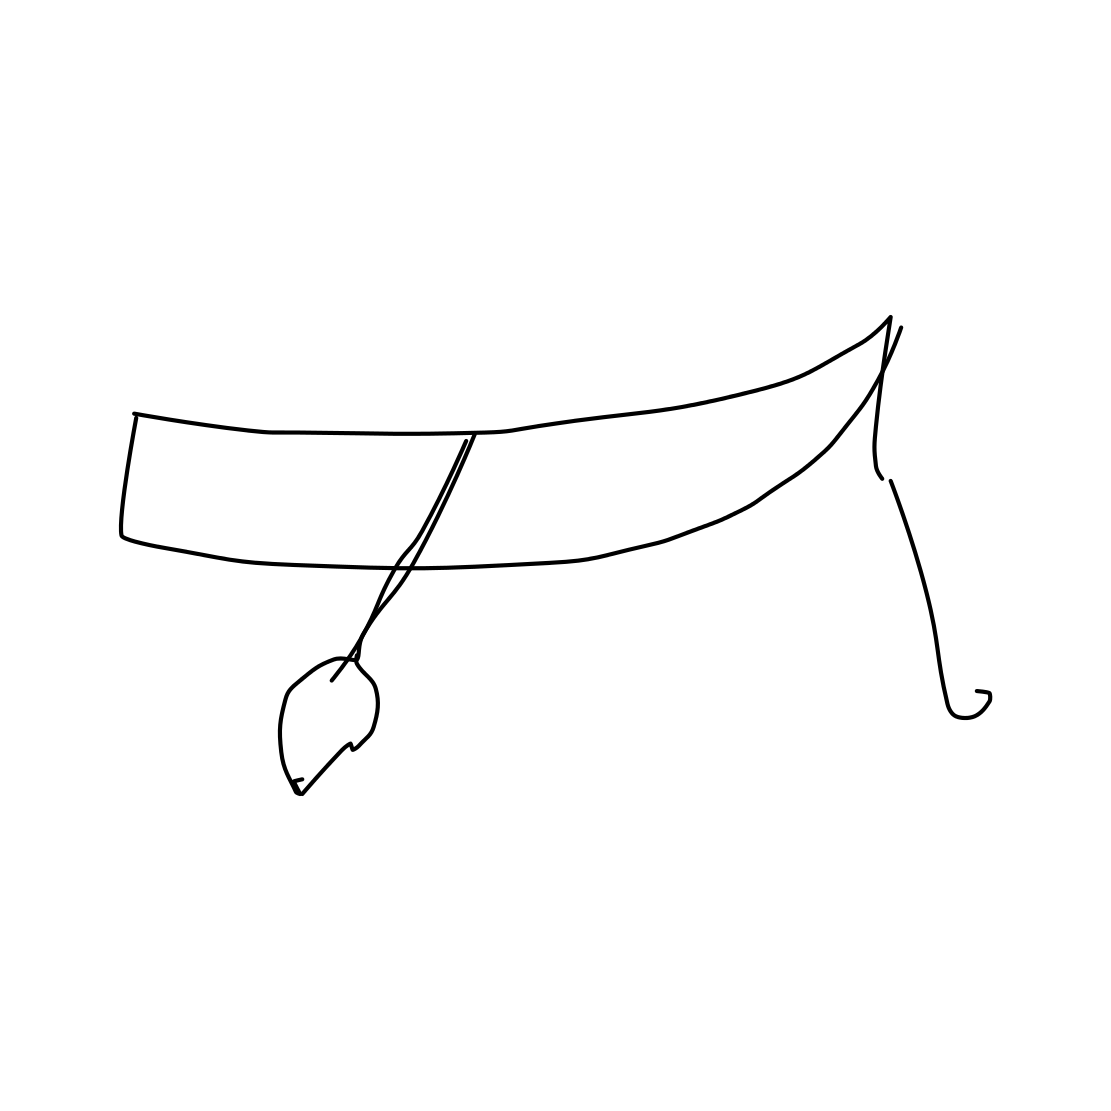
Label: canoe